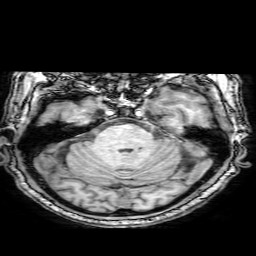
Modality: T1w
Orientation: coronal
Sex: male
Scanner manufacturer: philips
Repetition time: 0.0083 s
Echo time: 0.00384 s